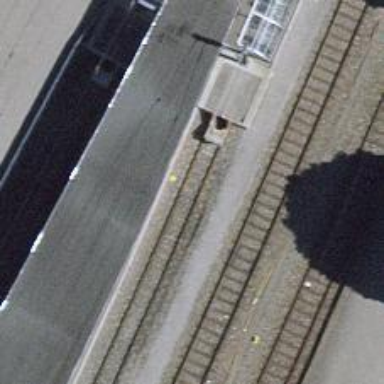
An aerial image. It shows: Railway stop with public transport stop position.